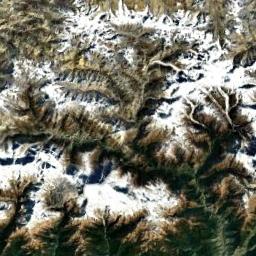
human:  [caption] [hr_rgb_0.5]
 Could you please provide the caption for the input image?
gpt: The snowberg is partly covered with snow and ice and the snowberg consist of lots of ridges and valleys .

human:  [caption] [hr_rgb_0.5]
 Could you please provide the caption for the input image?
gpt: Only the peaks of the snow-capped mountains are covered with snow .

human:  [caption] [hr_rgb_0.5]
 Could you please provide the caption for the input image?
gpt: The snow berg is consist of bare land and white snow .

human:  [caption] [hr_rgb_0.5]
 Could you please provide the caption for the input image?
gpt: There is a lot of snow on the snowberg .

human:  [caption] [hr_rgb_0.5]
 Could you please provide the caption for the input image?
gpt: There are much snow and ravines on the snowberg .